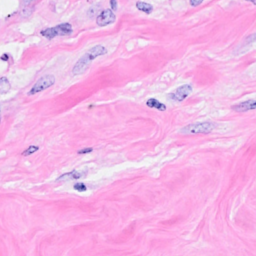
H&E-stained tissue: Breast